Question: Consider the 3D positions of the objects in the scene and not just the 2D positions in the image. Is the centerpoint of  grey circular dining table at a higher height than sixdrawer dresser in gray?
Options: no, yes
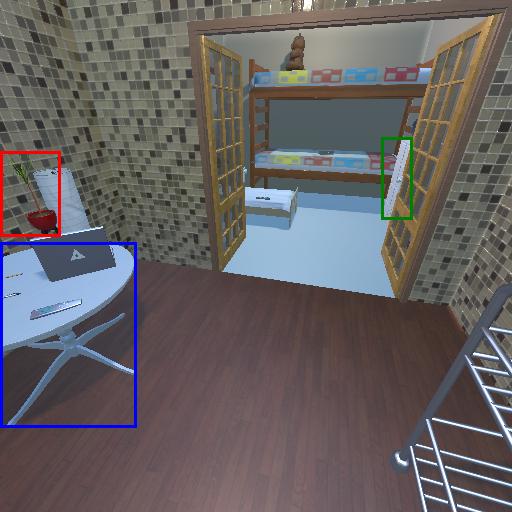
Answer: no